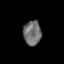
Tissue: prostate
Cell type: T cells
Senescence score: 0.3481
Nuclear area (px): 433
Mean DAPI intensity: 109.818